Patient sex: F
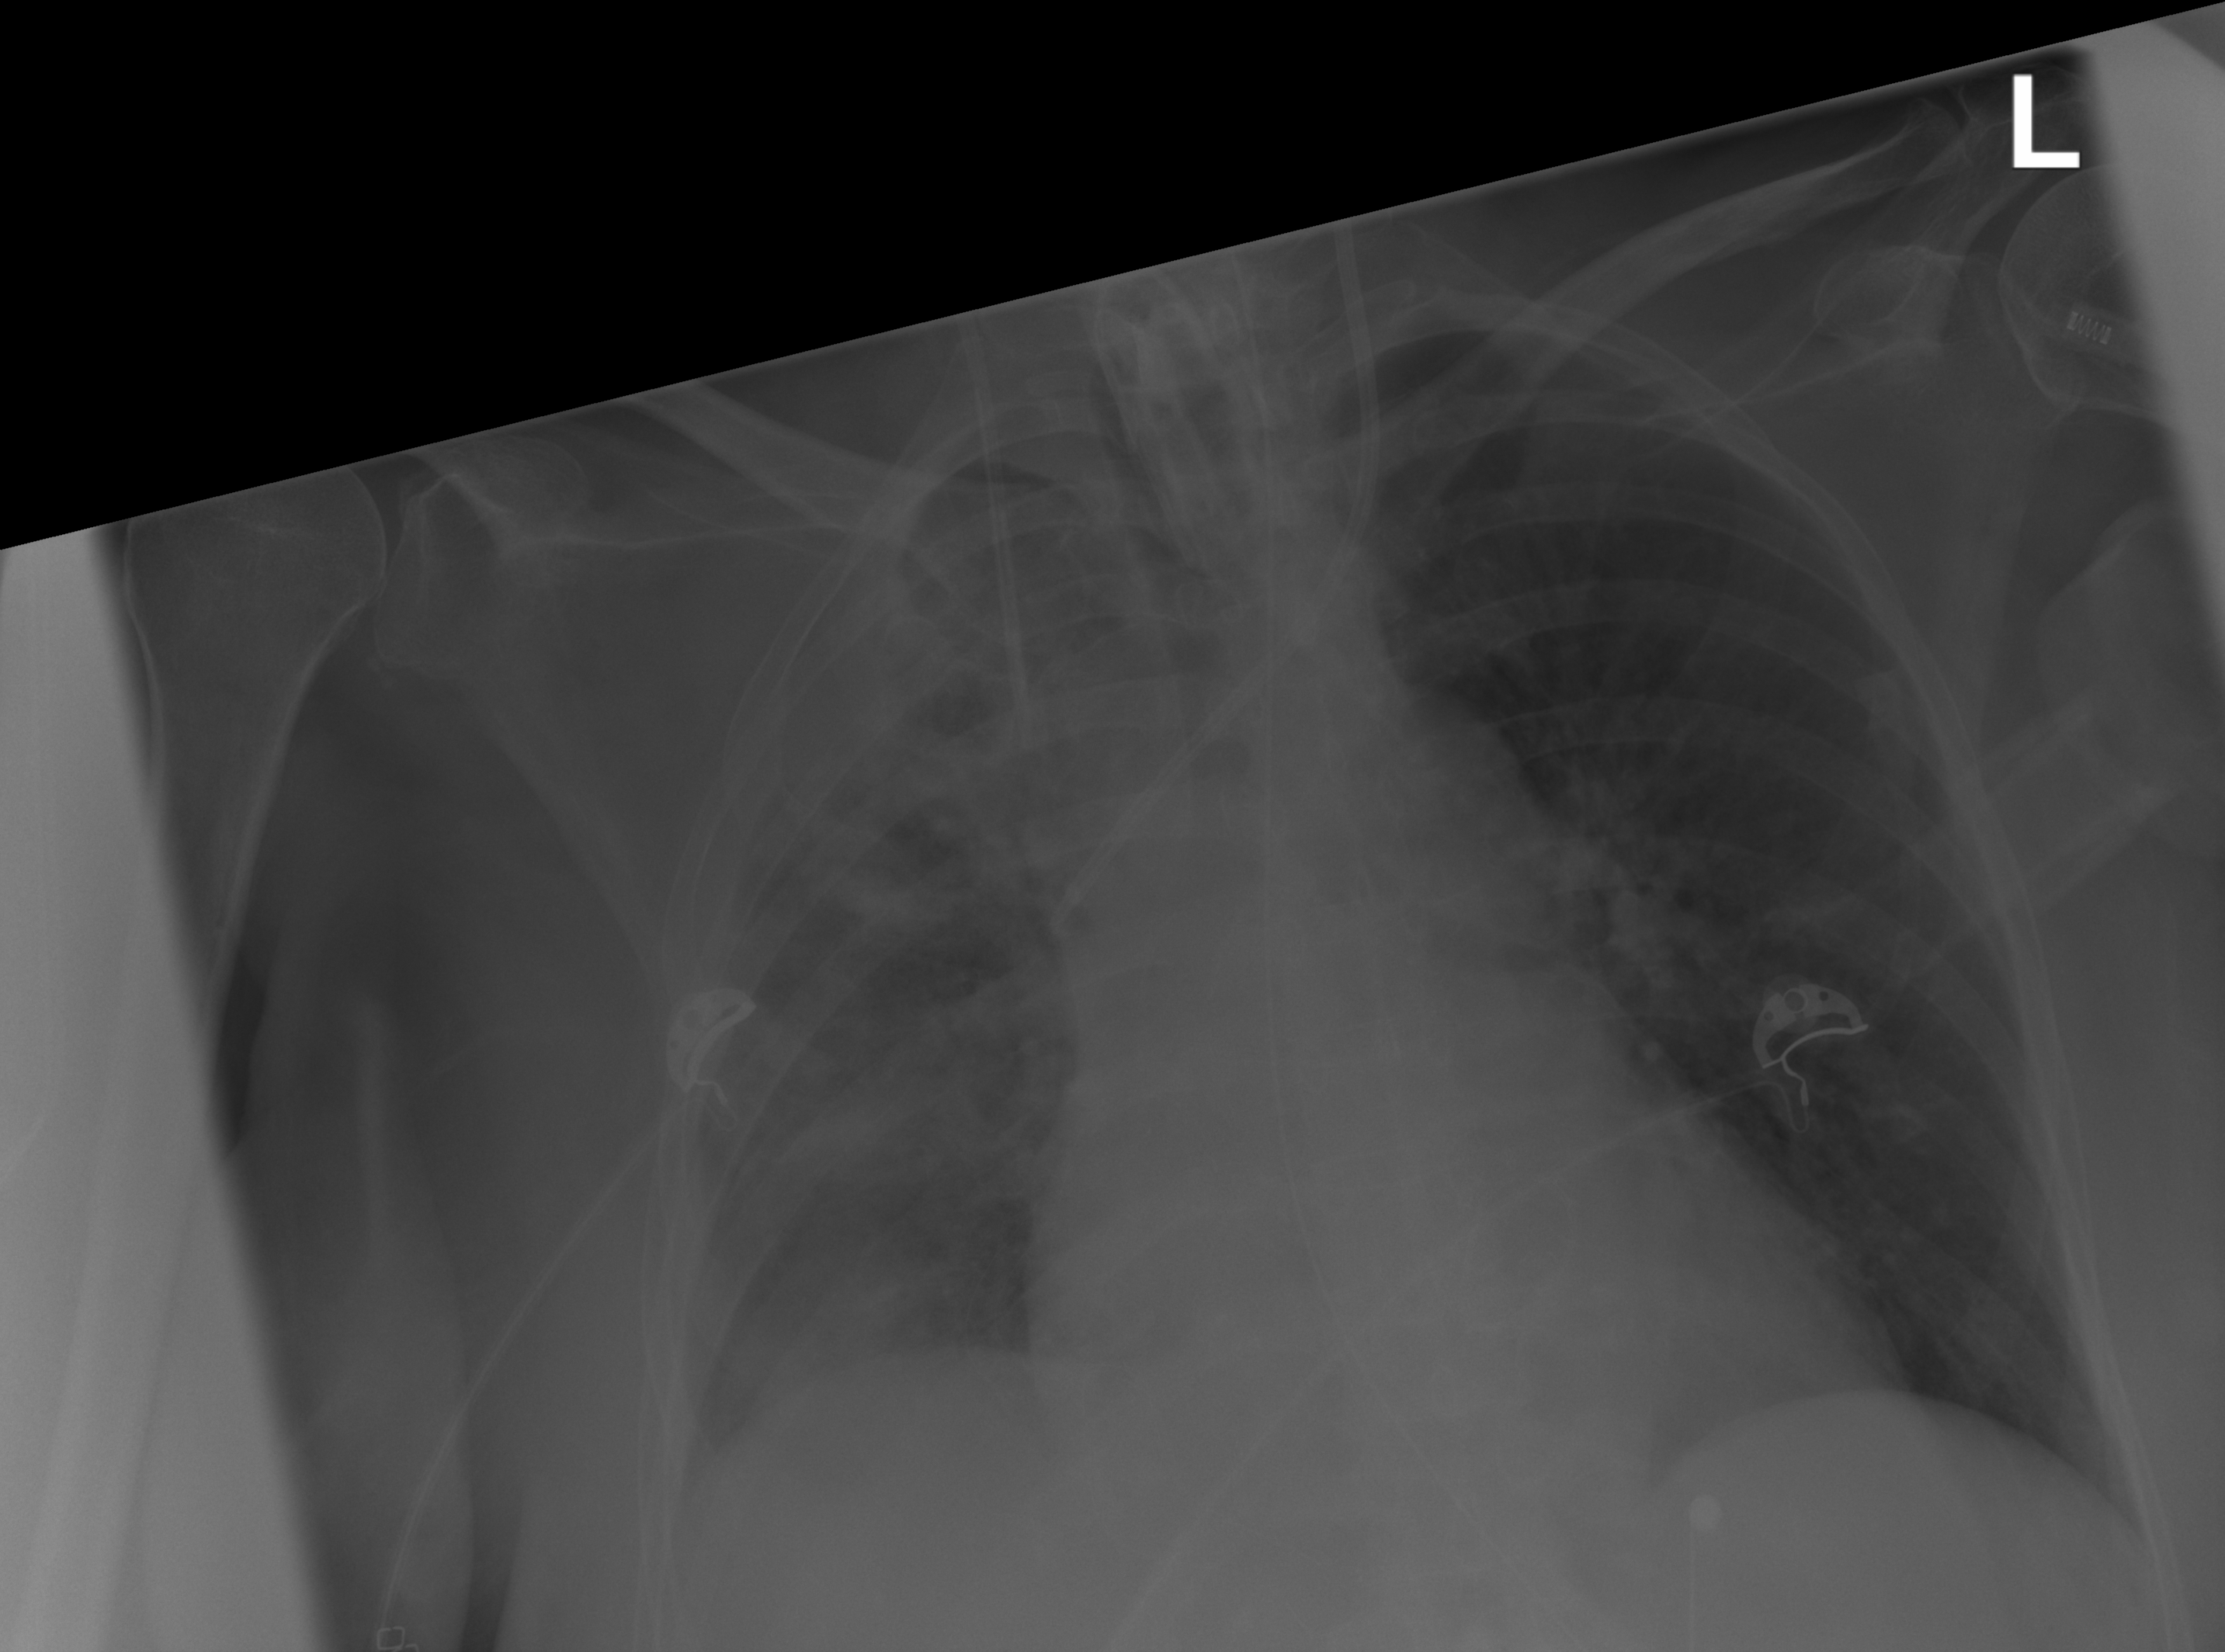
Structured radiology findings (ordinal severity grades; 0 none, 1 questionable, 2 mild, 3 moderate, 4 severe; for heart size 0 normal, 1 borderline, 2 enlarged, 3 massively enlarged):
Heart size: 2
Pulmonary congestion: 0
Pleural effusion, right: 0
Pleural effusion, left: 0
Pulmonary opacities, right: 3
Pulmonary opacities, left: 0
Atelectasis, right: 3
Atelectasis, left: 0